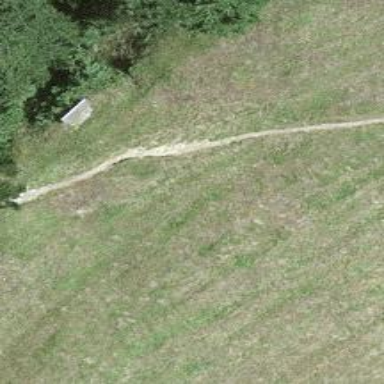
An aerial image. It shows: Dirt path.